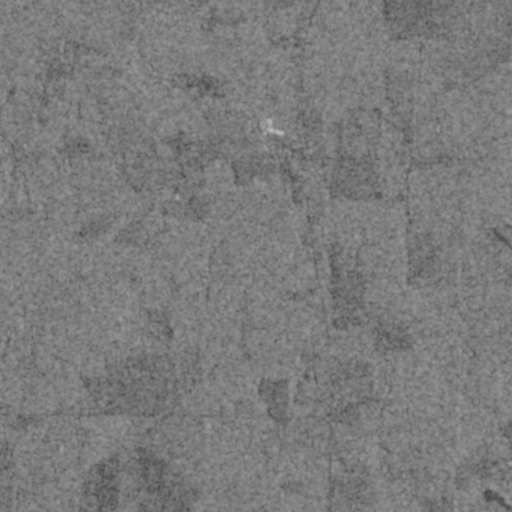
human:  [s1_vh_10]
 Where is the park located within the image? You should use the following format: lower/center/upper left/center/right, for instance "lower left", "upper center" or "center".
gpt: The park is located in the lower center of the image.
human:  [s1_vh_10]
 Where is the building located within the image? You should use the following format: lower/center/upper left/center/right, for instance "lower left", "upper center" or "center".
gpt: The building is located in the lower center of the image.
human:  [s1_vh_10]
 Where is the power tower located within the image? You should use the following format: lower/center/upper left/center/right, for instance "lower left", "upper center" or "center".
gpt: There is no power tower in the image.

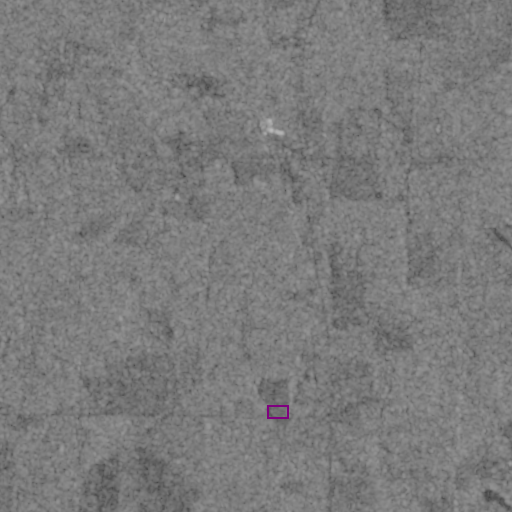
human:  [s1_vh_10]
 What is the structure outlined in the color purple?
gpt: The structure outlined in purple is a park.
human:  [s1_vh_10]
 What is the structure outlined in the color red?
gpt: There is no red outline.